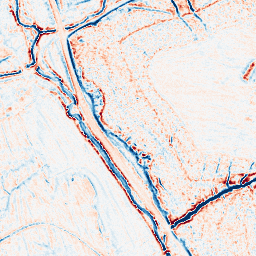
Category: edge_preserving
Decomposition family: bilateral
Decomposition parameters: d: 9
sigma_color: 50
sigma_space: 150
Upsampling method: regularized
Upsampling parameters: scale: 2
lambda_reg: 0.01
Upsampling scale: 2